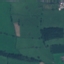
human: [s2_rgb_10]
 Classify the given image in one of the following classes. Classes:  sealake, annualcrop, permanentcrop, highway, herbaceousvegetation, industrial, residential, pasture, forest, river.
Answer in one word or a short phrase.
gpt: Pasture